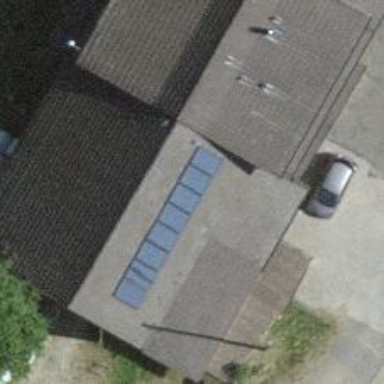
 consisting of solar photovoltaic panels."